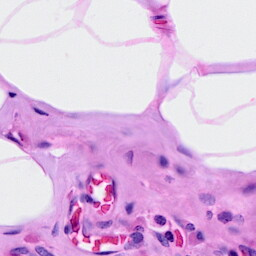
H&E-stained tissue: Breast